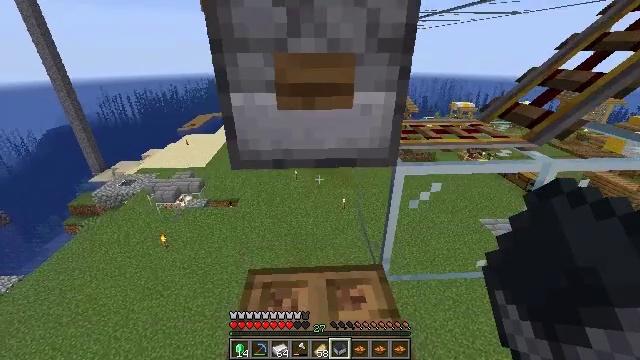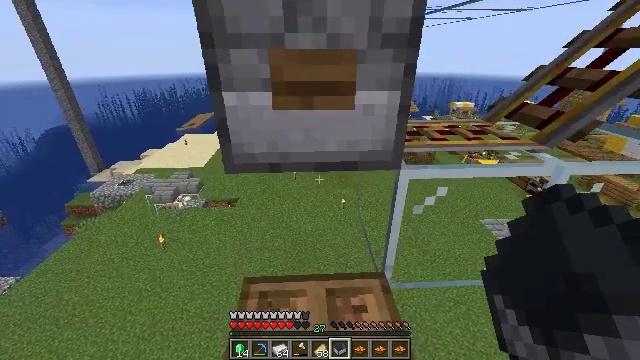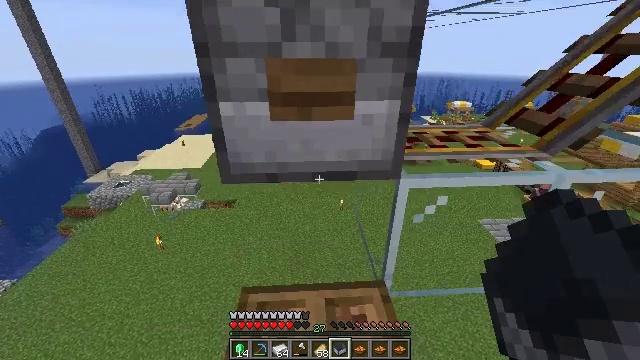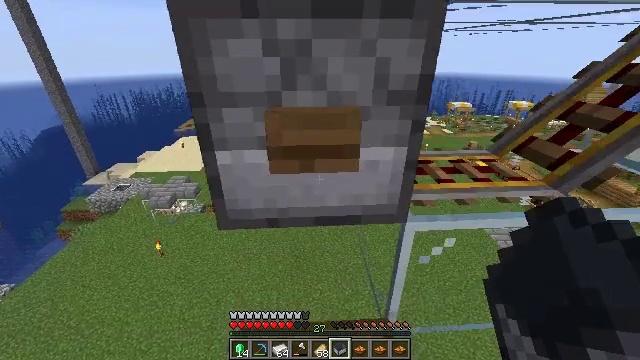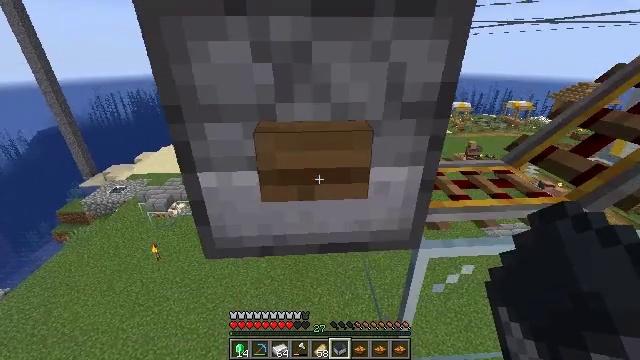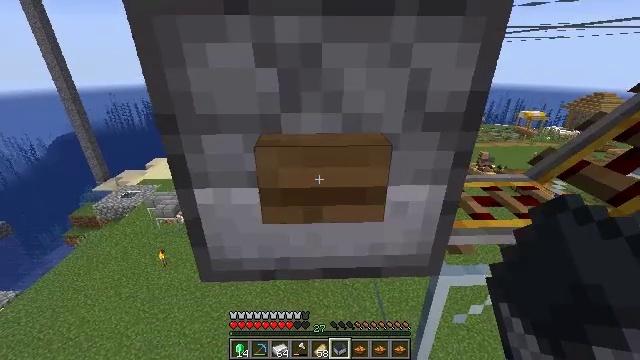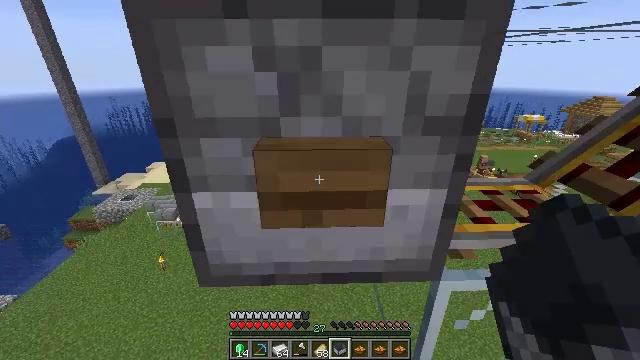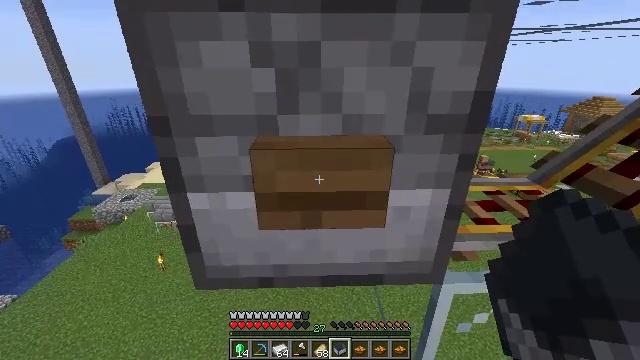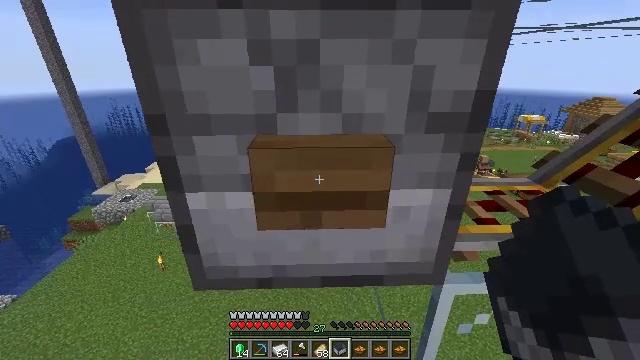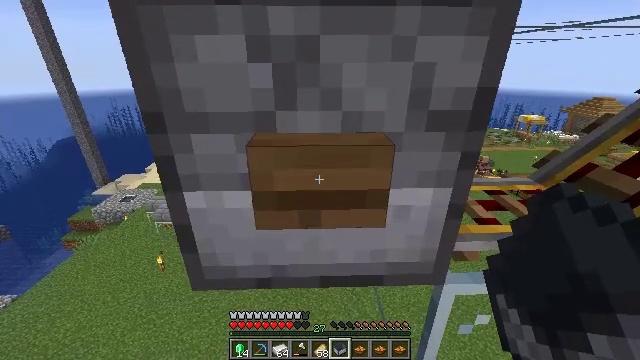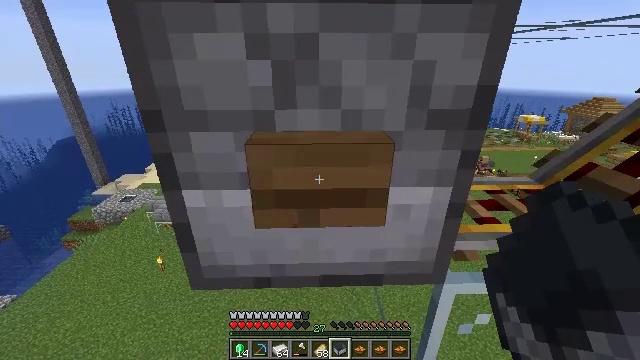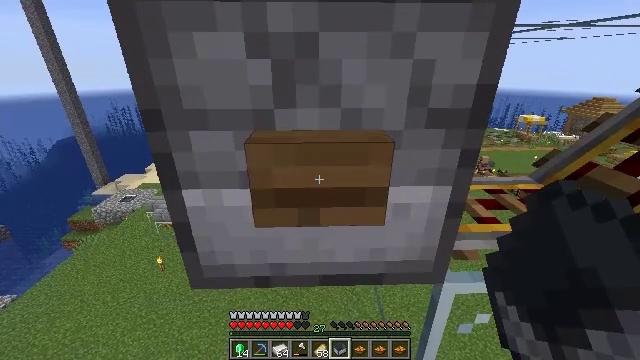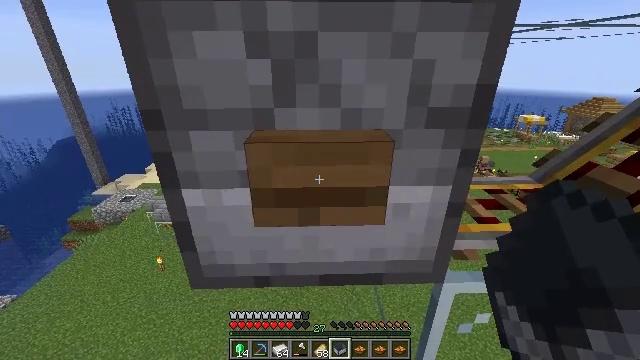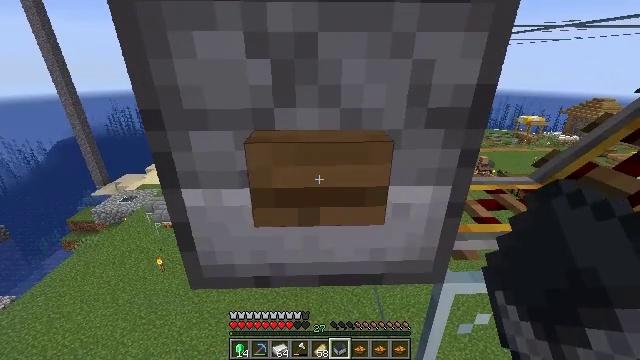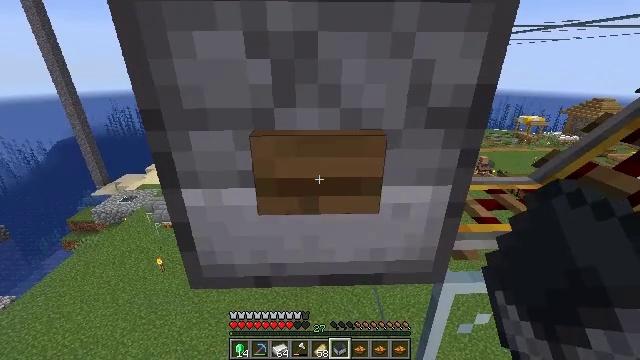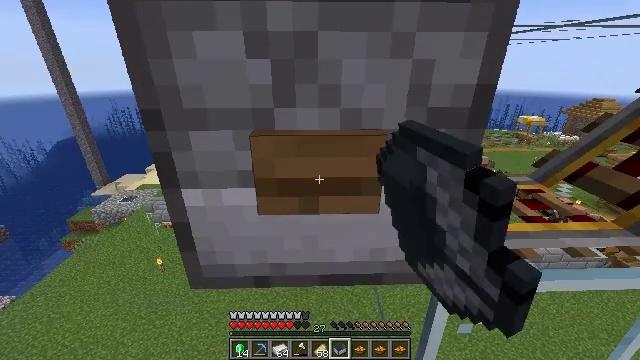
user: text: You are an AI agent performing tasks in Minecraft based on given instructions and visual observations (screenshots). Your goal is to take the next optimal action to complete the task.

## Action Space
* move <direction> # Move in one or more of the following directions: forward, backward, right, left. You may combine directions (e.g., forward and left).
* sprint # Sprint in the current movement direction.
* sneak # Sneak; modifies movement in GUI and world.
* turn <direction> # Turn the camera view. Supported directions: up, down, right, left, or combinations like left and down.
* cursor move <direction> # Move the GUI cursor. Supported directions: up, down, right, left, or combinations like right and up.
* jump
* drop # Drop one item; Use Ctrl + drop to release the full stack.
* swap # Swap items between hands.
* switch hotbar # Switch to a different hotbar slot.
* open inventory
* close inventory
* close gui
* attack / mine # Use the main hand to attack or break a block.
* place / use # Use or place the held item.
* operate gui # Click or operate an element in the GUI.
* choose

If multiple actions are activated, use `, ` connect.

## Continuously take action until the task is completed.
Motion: motion action
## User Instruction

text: Left-click on the smoker to mine it.
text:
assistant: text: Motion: move forward, jump
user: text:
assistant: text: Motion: move forward
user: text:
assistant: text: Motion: move forward
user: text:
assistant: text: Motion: no_op
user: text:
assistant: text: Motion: turn left and up
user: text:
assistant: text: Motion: no_op
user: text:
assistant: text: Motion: no_op
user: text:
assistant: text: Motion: no_op
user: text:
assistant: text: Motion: no_op
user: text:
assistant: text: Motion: no_op
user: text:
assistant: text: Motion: no_op
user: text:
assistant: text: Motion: no_op
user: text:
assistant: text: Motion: no_op
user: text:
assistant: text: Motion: use / place
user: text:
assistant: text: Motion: use / place
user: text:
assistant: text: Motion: no_op
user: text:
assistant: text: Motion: no_op
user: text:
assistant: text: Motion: no_op
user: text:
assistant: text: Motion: no_op
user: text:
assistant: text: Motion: no_op
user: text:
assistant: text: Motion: no_op
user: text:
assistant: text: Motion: no_op
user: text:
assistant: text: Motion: no_op
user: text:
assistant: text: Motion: no_op
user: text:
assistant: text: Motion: no_op
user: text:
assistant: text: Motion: no_op
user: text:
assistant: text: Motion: no_op
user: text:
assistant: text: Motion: no_op
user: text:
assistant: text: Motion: no_op
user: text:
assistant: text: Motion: no_op